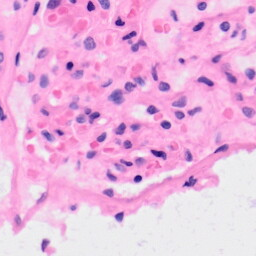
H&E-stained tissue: Kidney